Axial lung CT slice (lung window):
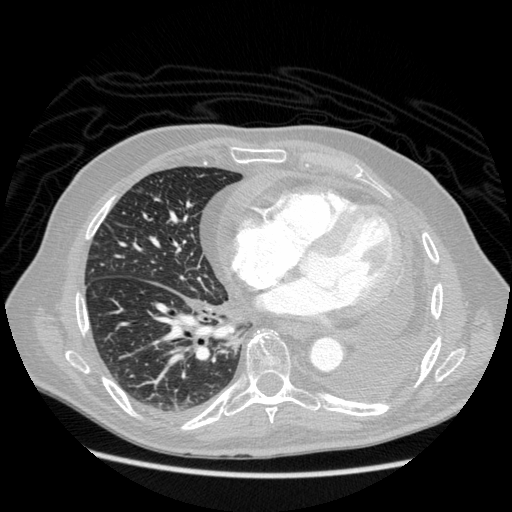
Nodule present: no